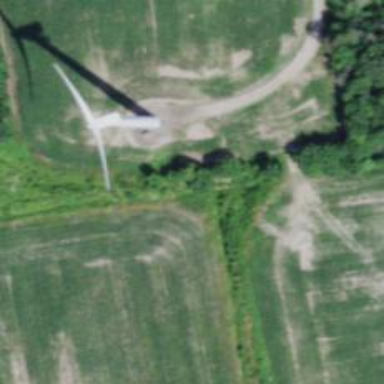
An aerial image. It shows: Wind generator in the form of horizontal axis wind turbine.